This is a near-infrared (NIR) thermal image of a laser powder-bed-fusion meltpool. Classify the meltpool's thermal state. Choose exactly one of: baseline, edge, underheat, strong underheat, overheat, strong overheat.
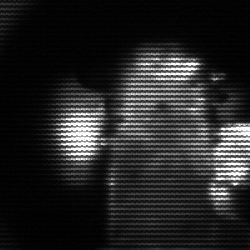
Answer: strong underheat